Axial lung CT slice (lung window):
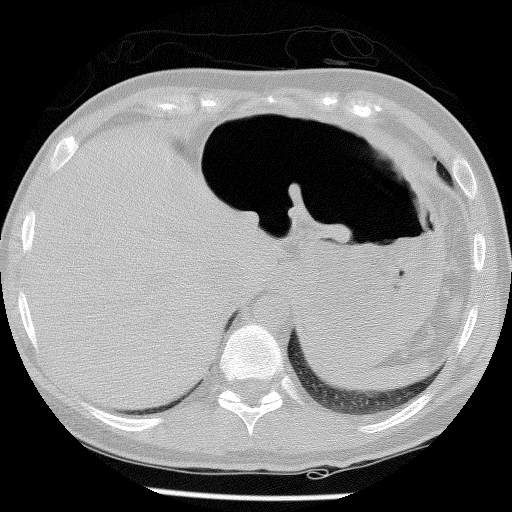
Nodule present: no